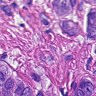
Metastatic tissue present: yes